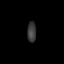
Tissue: prostate
Cell type: T cells
Senescence score: 0.7924
Nuclear area (px): 173
Mean DAPI intensity: 59.491